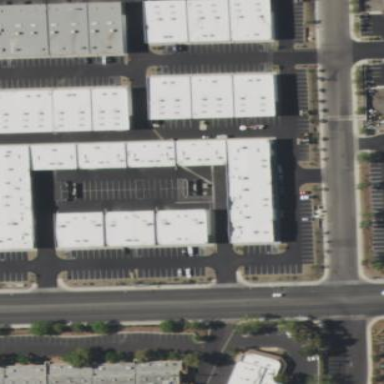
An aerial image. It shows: Warehouse.